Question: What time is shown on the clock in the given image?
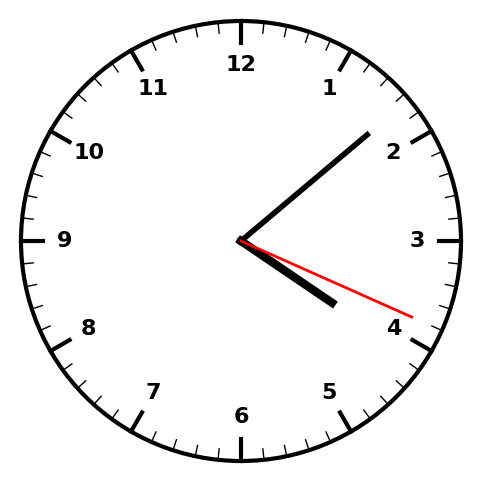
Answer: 04:08:19